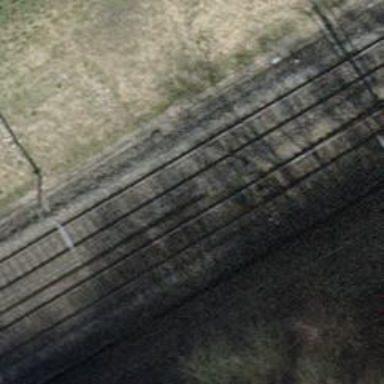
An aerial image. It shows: Railway switch.